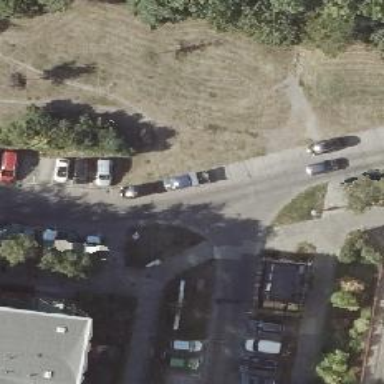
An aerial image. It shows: Residential road with concrete surface. There are separate sidewalks on both sides.